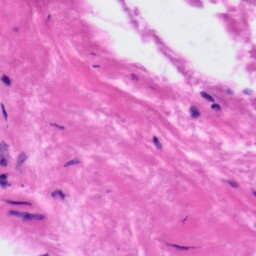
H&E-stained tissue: Tonsil